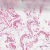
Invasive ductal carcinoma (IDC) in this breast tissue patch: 0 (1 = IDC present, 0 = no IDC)